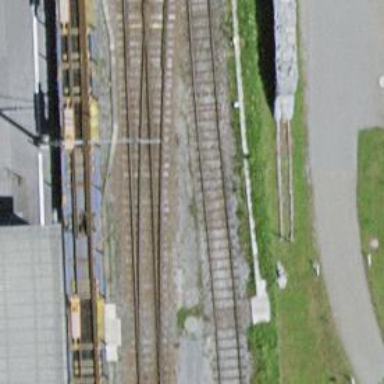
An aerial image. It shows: Single-track electrified railway siding with contact line for service.